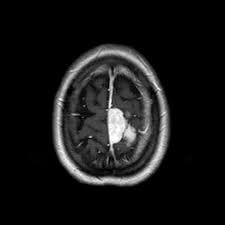
Label: meningioma